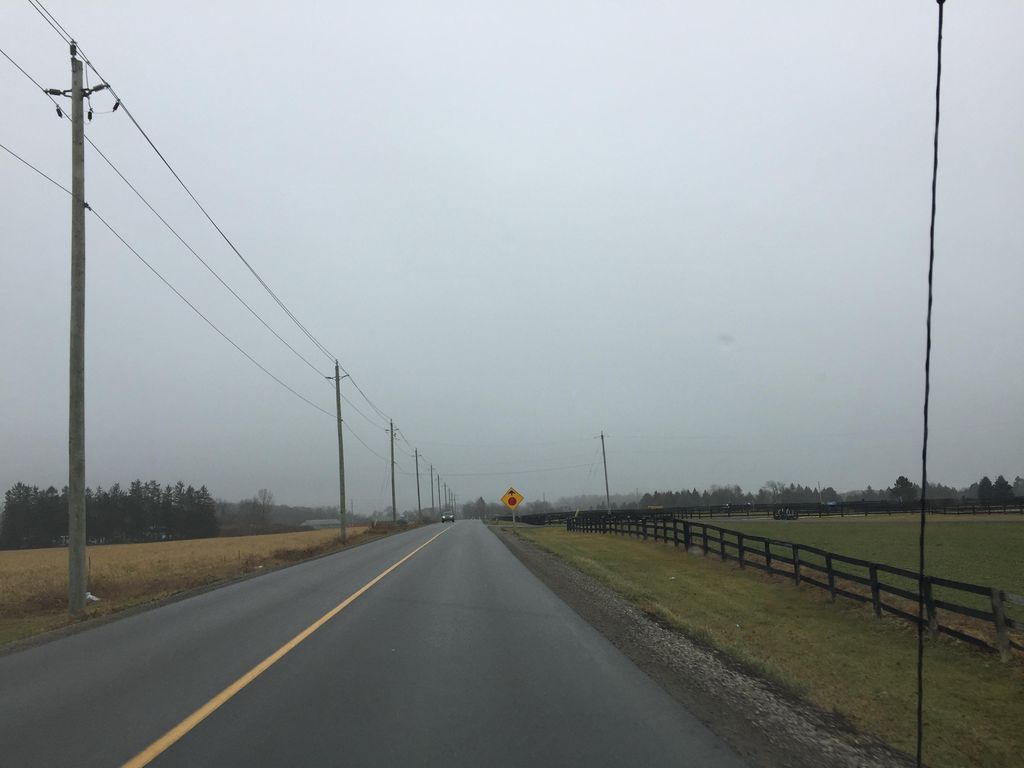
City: kitchener-waterloo